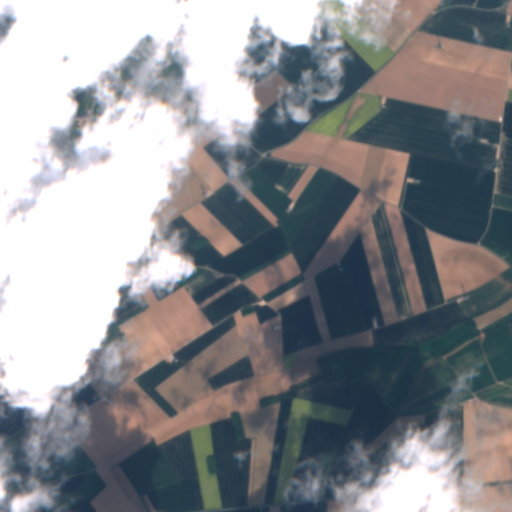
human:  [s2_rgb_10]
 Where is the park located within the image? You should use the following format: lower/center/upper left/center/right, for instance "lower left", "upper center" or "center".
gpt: The park is located in the upper left of the image.
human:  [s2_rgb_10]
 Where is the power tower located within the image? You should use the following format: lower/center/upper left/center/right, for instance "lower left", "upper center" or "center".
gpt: The power tower is located in the upper left of the image.
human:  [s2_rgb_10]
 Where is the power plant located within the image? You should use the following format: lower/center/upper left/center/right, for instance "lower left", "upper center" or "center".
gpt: There is no power plant in the image.